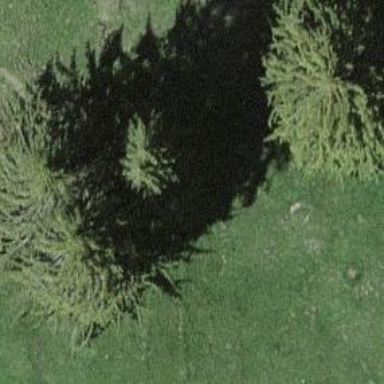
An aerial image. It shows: Evergreen needle-leaved tree.